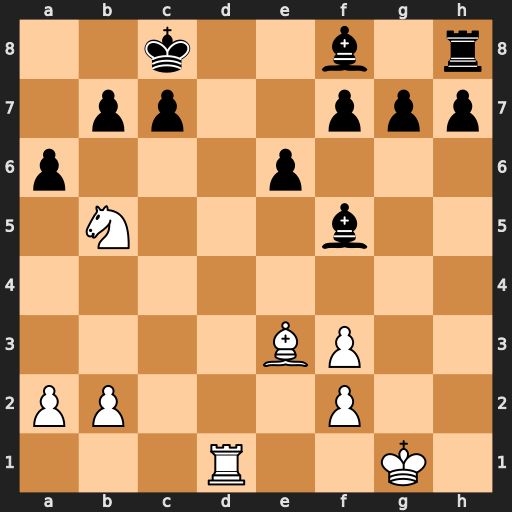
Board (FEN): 2k2b1r/1pp2ppp/p3p3/1N3b2/8/4BP2/PP3P2/3R2K1
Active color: w
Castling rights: -
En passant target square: -
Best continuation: Na7+ Kb8 Rd8#